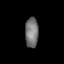
Tissue: prostate
Cell type: T cells
Senescence score: 0.3498
Nuclear area (px): 382
Mean DAPI intensity: 119.571